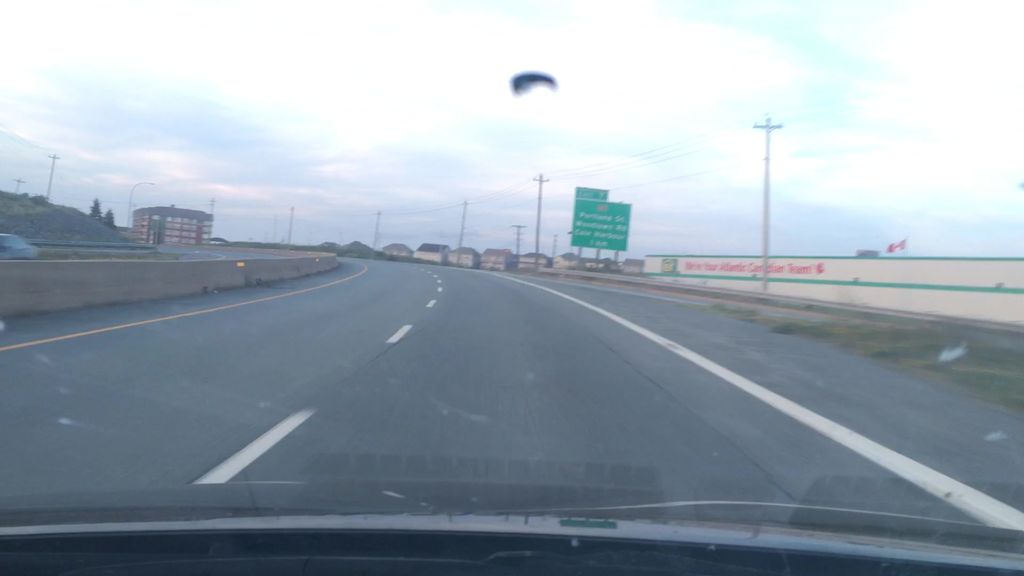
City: halifax